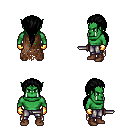
a pixel art fantasy rpg character, male body template, orc, green skin, brown tattered cape, metal pants, black ponytail hairstyle, gold gloves, brown shoes, dagger, four views (front, back, left, right), 2x2 character sprite sheet, small pixel art, hard edges, no anti-aliasing